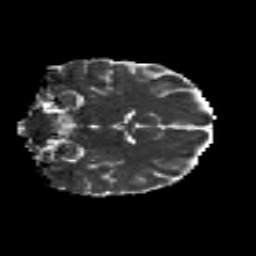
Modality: MD
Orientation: coronal
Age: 20
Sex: female
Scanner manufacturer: siemens
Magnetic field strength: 3 T
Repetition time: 8.8 s
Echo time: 0.085 s